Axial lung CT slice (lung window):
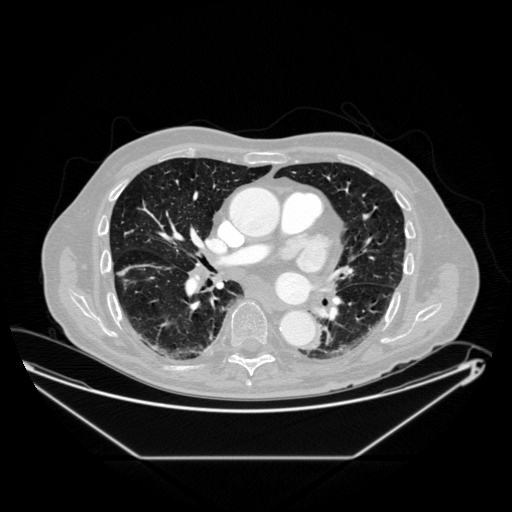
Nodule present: yes
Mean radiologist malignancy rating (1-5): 3.5